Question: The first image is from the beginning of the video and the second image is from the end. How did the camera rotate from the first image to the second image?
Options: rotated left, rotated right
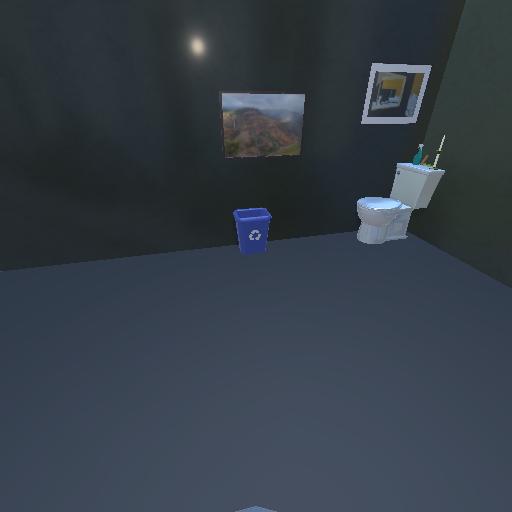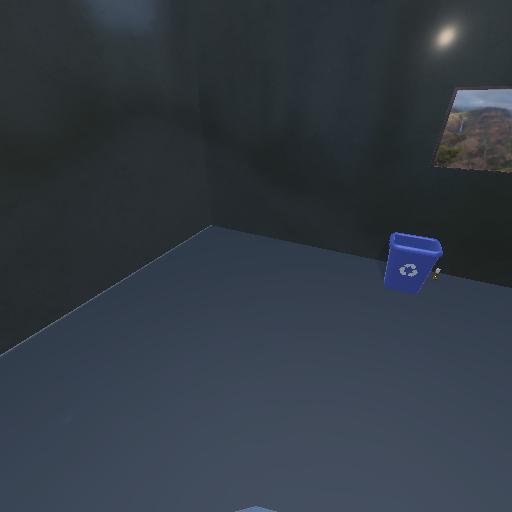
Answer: rotated left